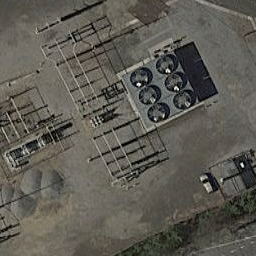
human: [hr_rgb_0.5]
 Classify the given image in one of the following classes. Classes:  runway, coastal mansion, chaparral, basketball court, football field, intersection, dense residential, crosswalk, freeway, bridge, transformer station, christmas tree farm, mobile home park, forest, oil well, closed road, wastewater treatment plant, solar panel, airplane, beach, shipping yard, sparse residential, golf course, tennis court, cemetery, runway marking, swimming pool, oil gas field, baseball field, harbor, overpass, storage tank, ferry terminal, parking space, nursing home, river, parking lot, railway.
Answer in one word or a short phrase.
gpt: transformer station